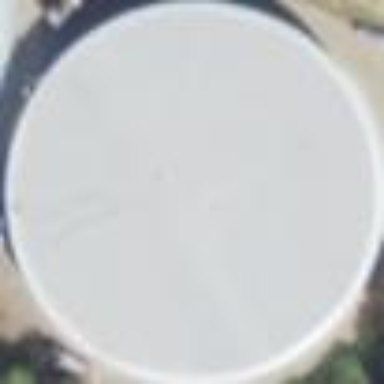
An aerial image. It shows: Building with storage tank.